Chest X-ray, AP view. Patient: 61 years old, sex M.
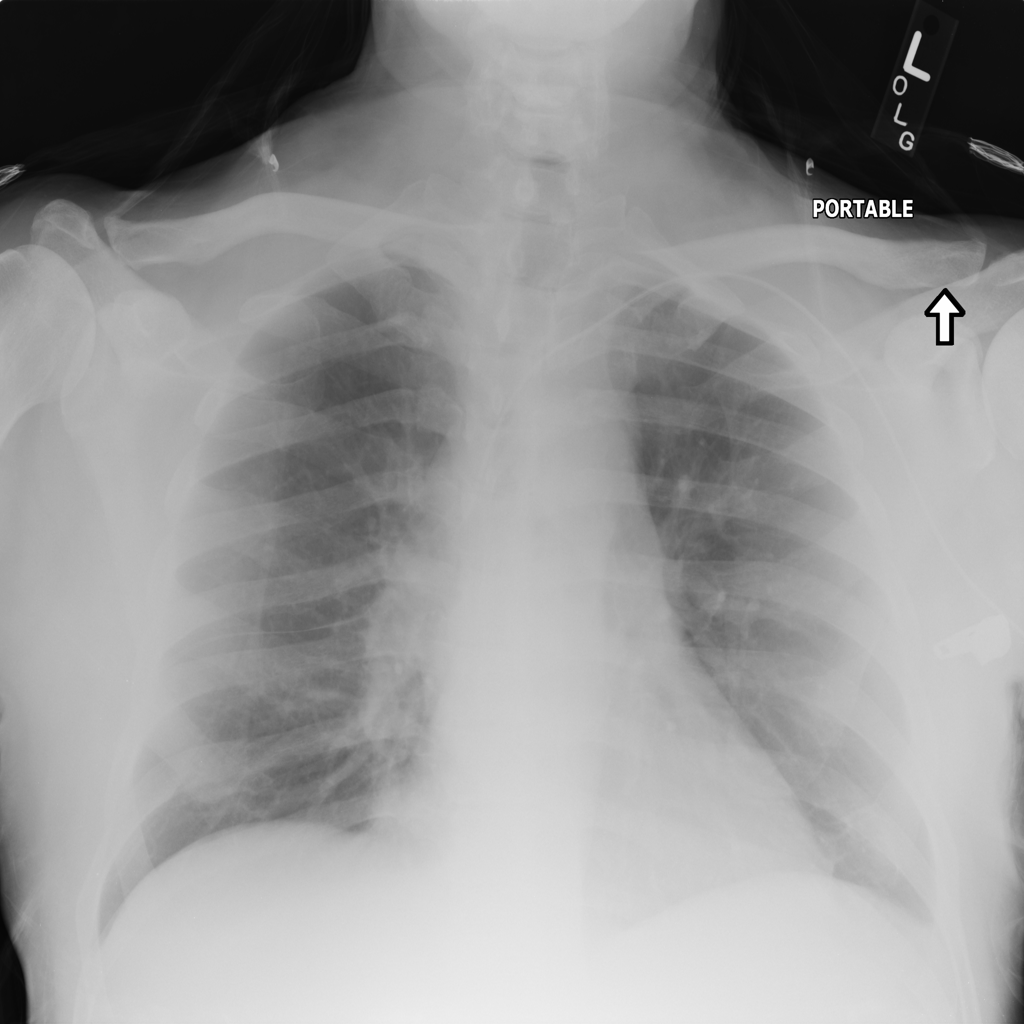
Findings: No Finding